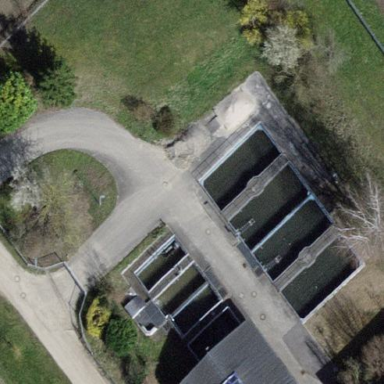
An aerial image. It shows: Wastewater plant.